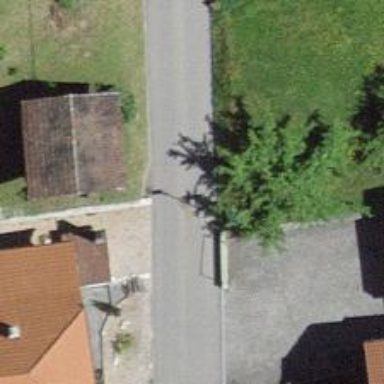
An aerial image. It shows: Residential road.